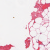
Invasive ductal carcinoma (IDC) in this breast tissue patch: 0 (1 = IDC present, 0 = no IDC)